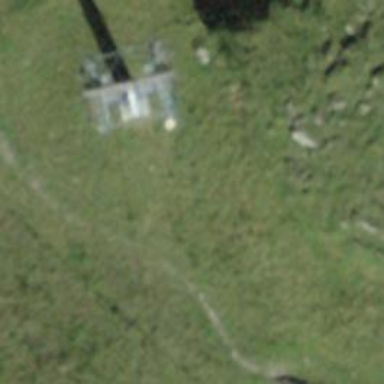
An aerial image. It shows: Pylon used for aerialway.